Question: I am doing an android project using Android Studio. My project name is "Policia". I run the project on emulator and it shows another name "LoginActivity". Actually its the launcher activity. How can I solve this??

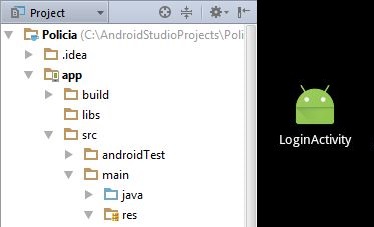
Answer: In your main activity listed in manifest file see the 'android:label' value
'''
android:label="@string/app_name"
'''
Then see 'string.xml' file in resource ('res') folder to see the actual String value of 'app_name'. Change it to whatever you desire.
Main activity will be the one with following intent-filter
'''
<intent-filter>
<action android:name="android.intent.action.MAIN" />
<category android:name="android.intent.category.LAUNCHER" />
</intent-filter>
'''